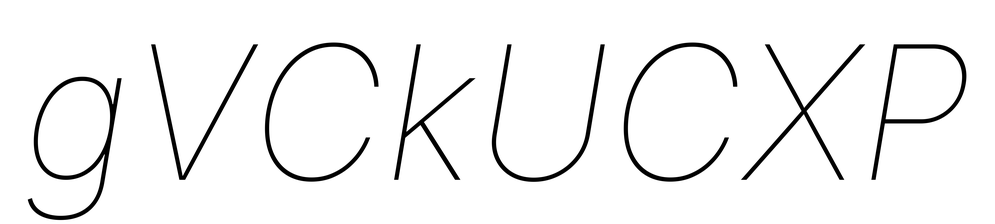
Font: Inter-Italic_Thin_Italic